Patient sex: M
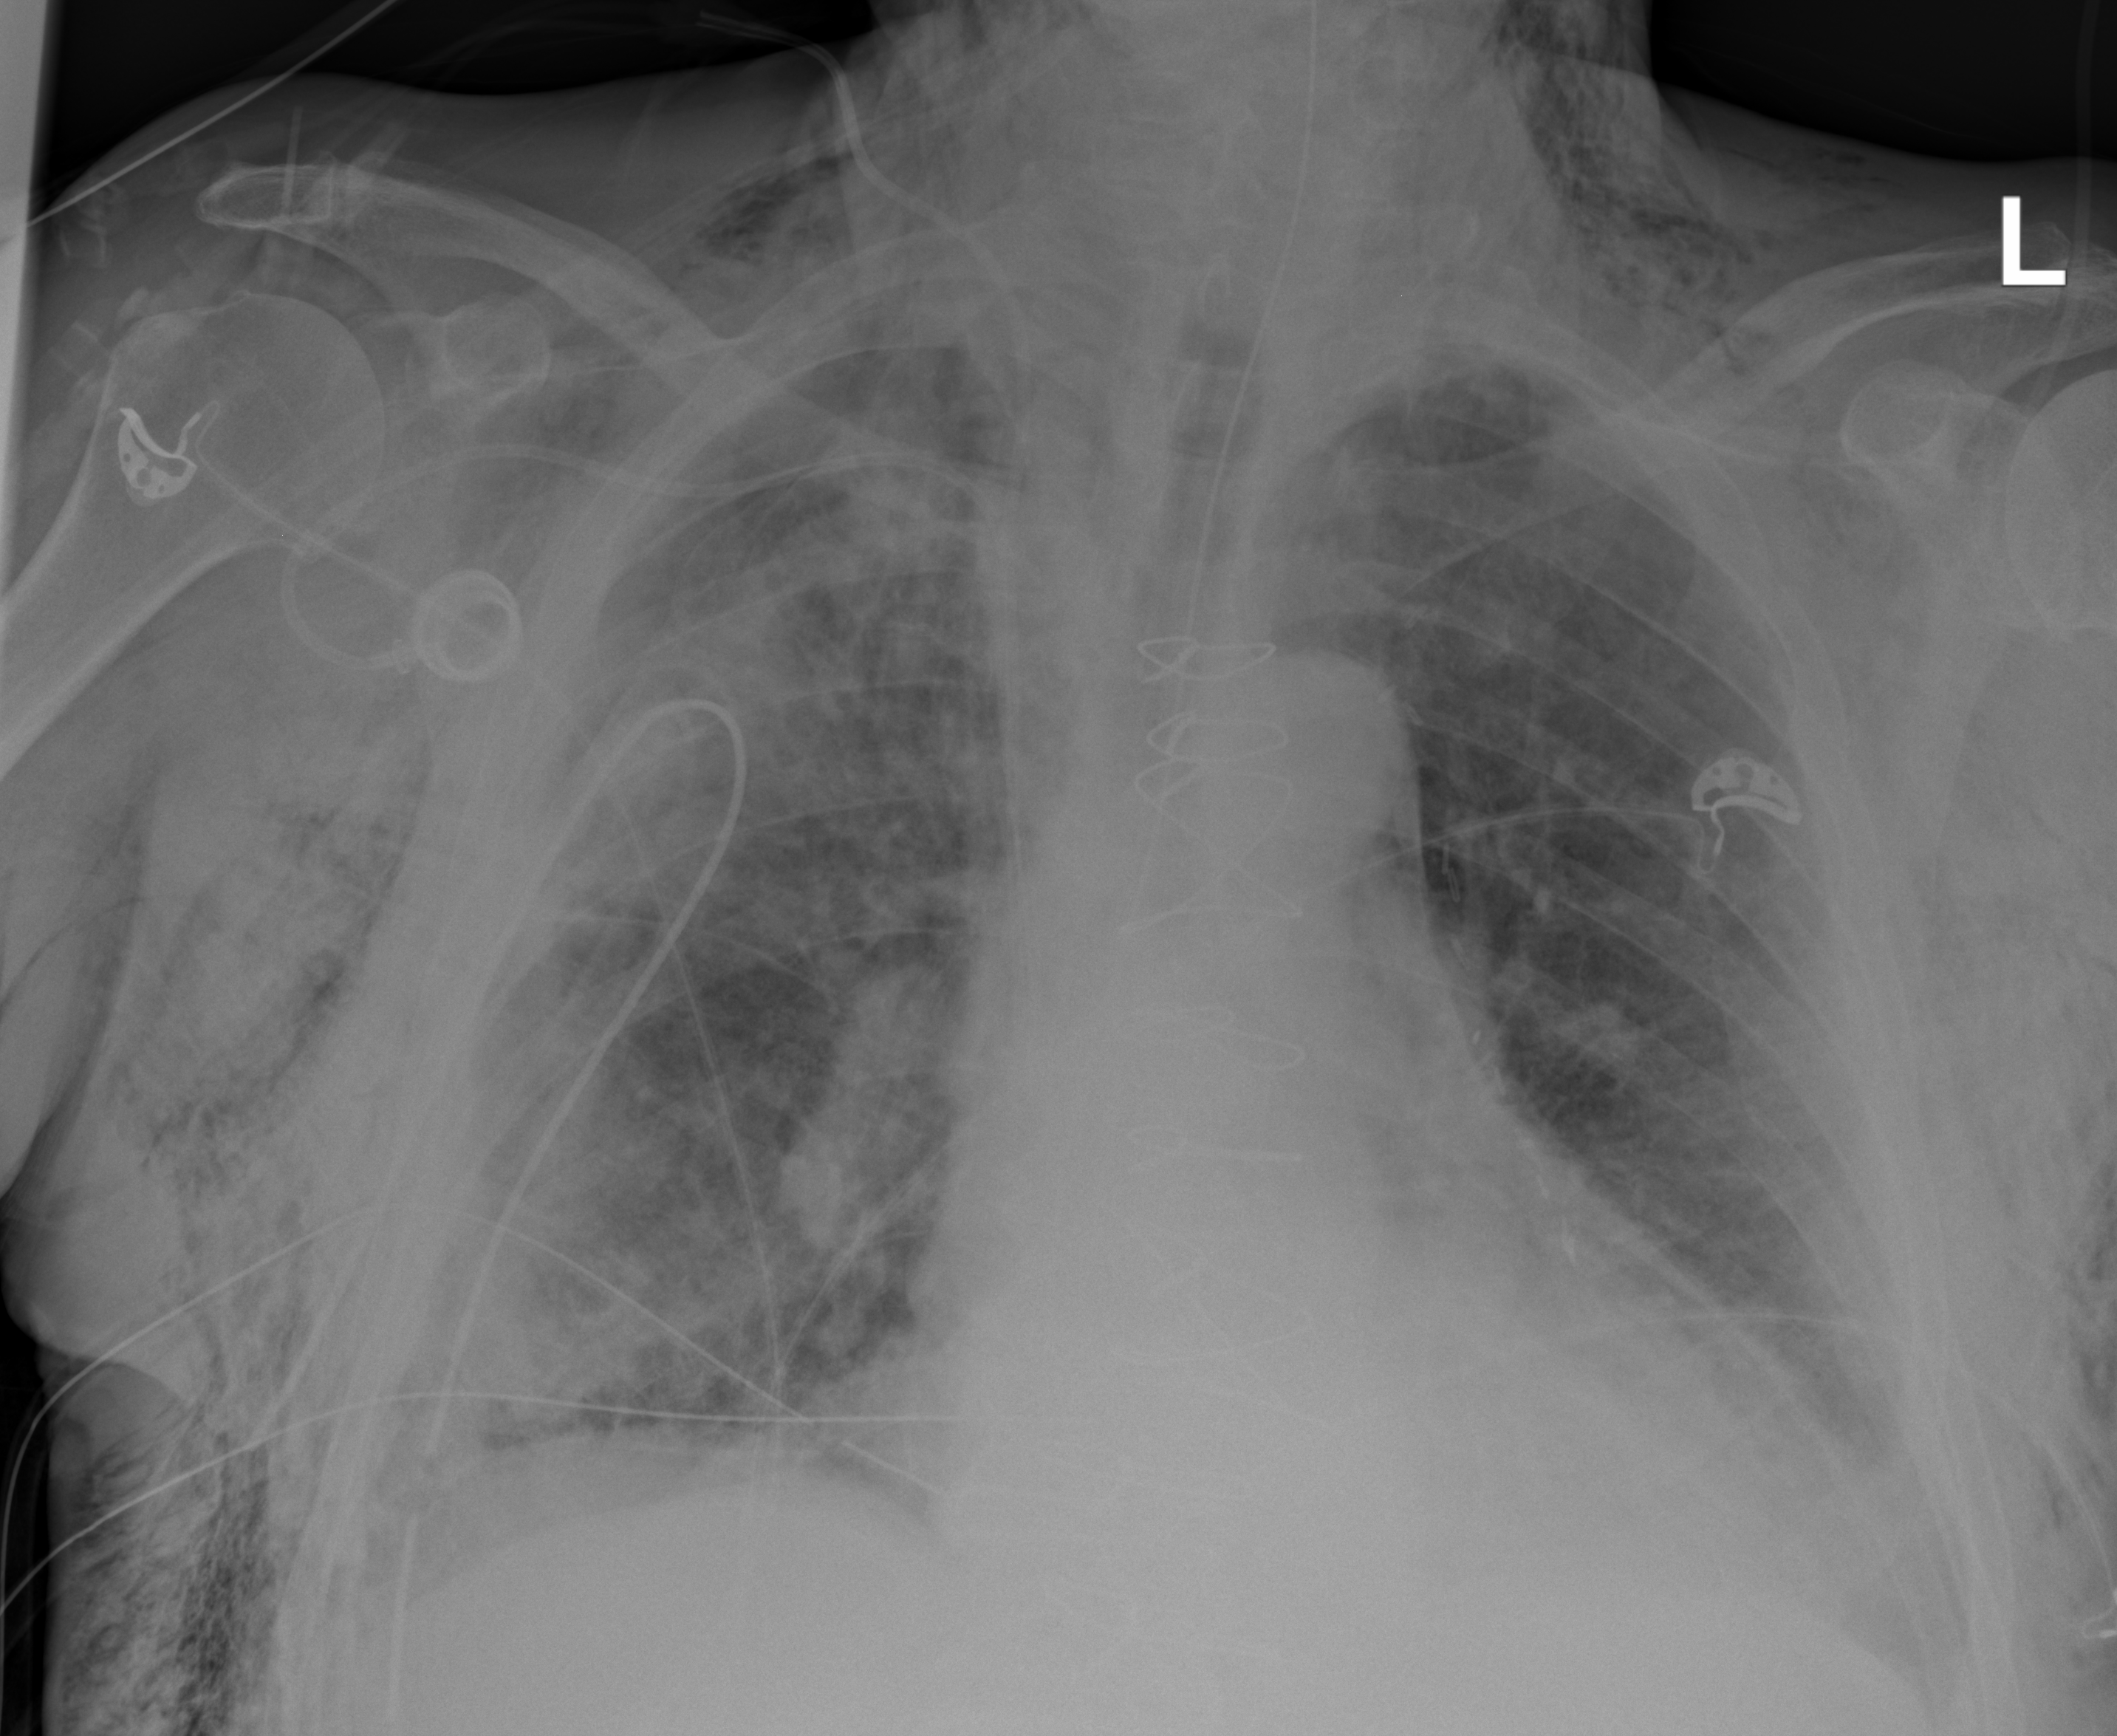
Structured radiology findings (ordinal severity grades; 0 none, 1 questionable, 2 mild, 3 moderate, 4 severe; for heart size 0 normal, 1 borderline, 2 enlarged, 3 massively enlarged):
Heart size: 2
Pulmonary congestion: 1
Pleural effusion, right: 1
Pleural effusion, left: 2
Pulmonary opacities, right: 3
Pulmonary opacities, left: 2
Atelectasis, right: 3
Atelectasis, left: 2